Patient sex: M
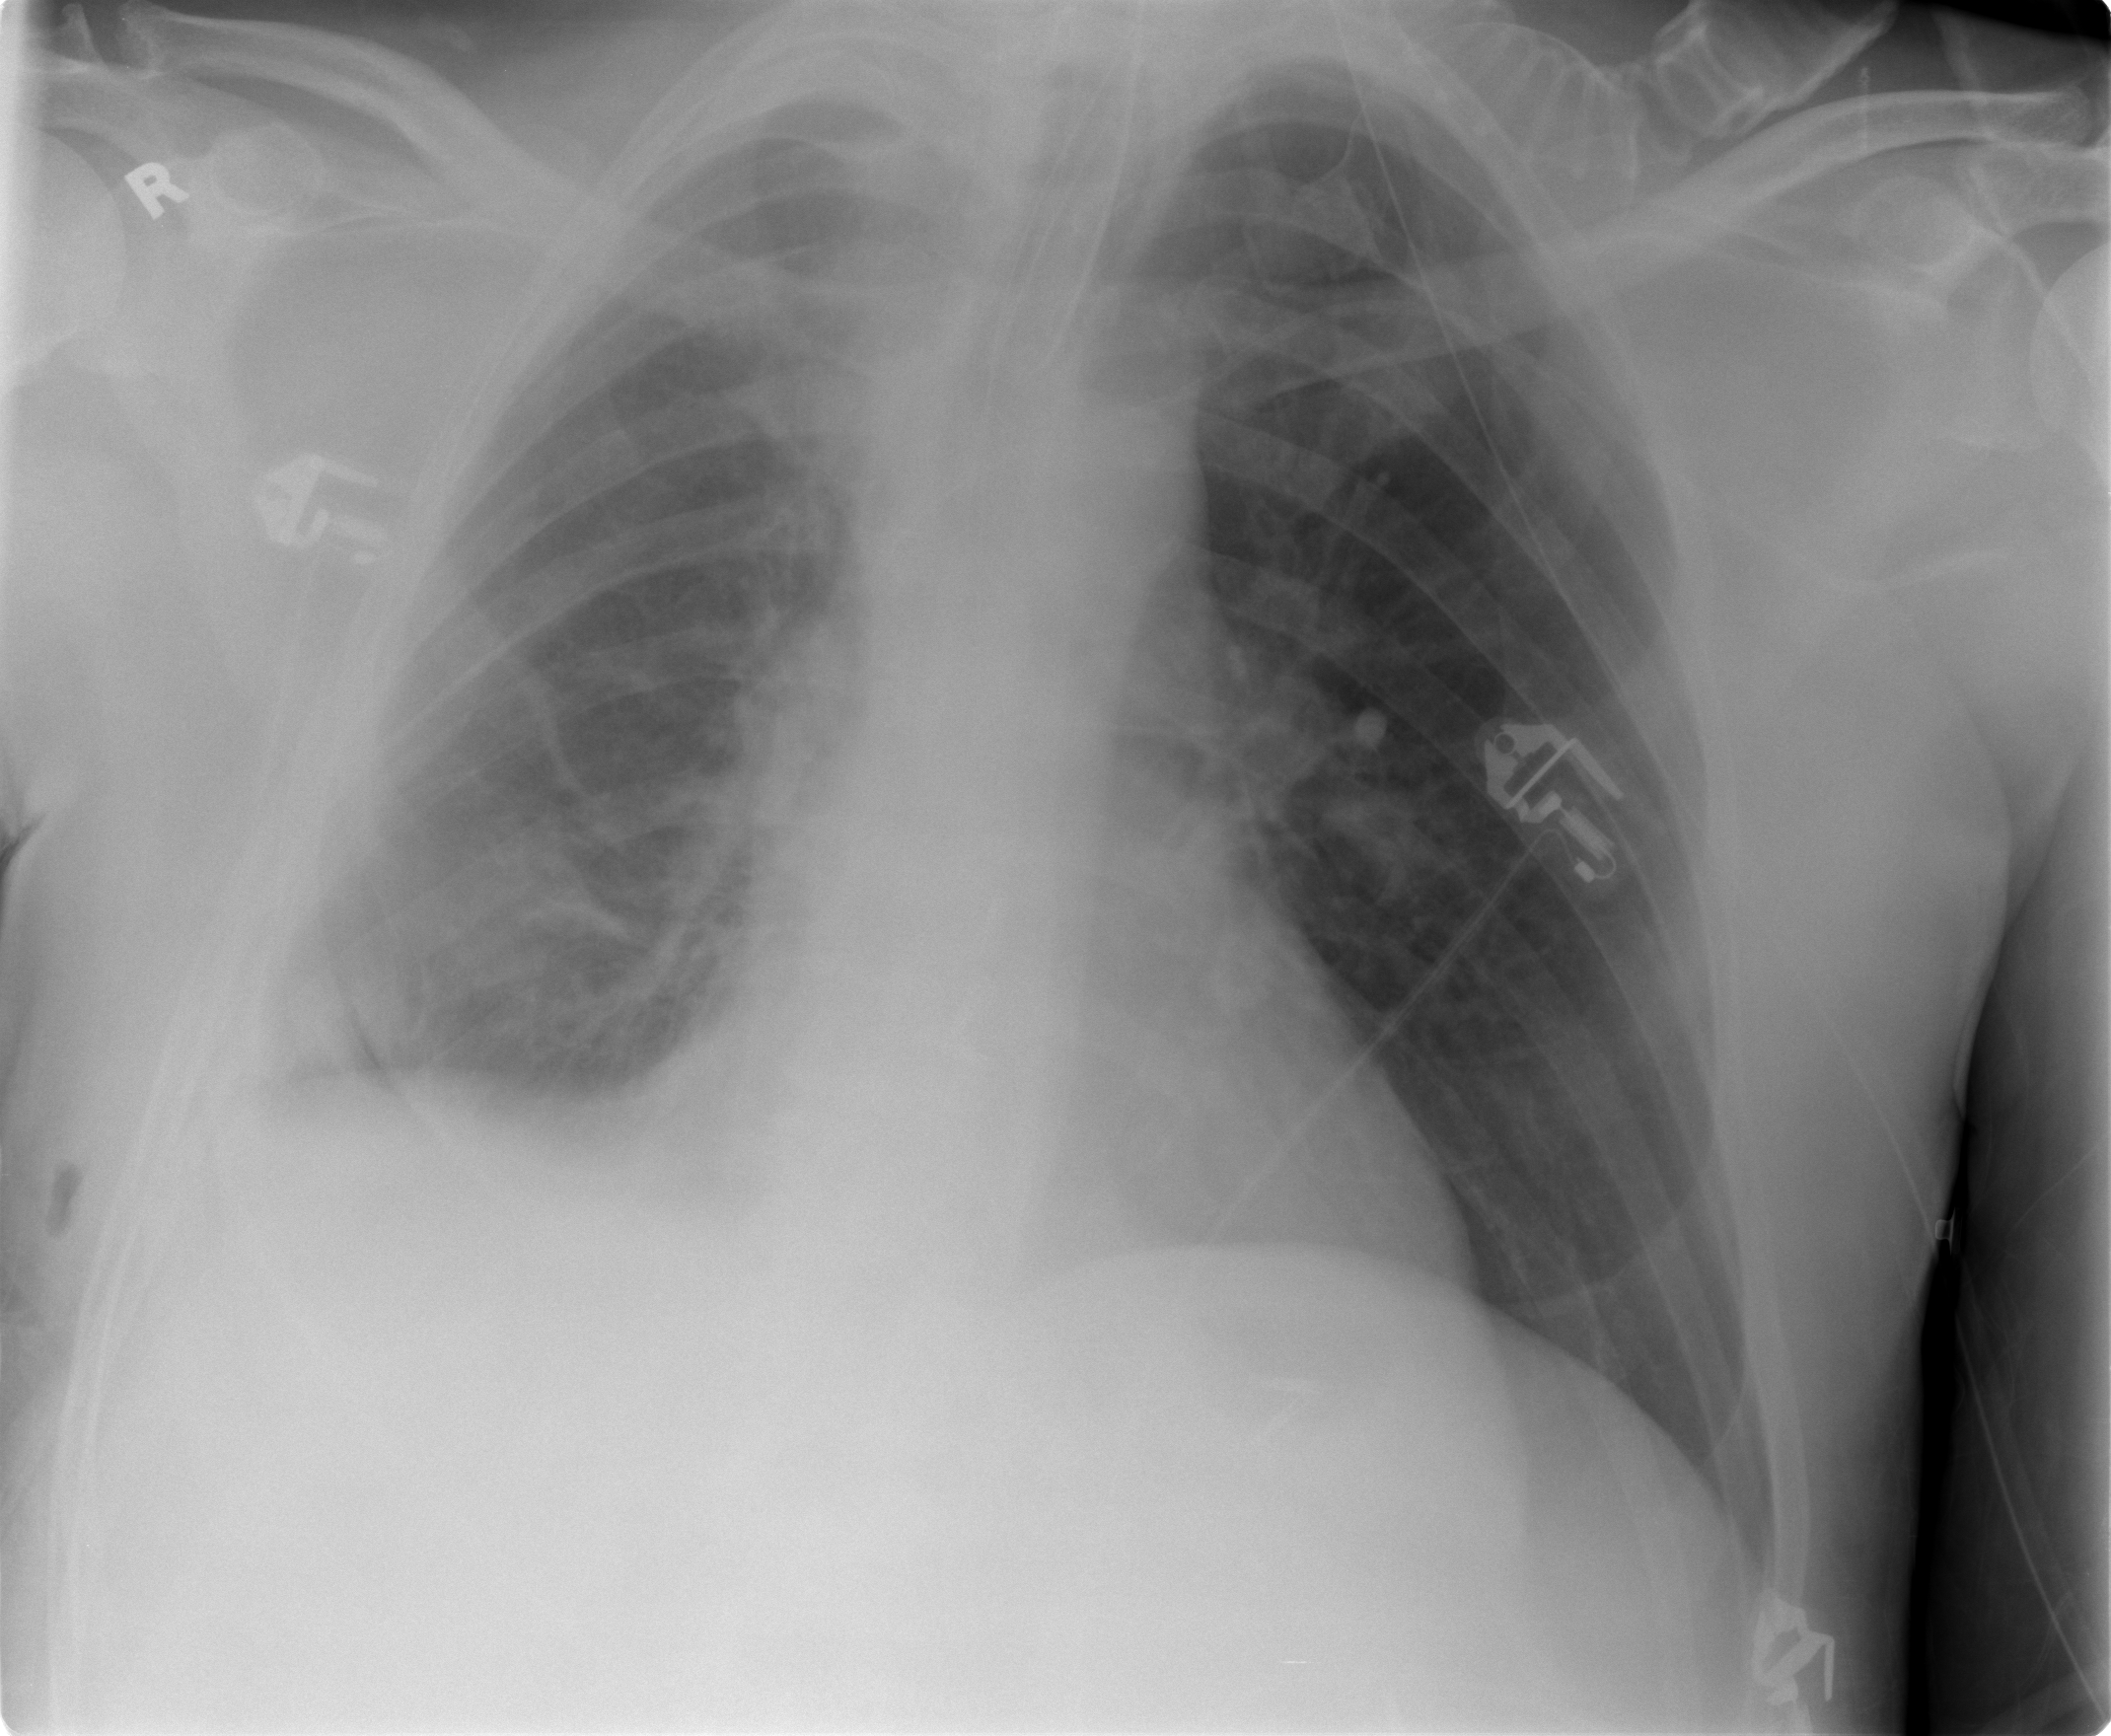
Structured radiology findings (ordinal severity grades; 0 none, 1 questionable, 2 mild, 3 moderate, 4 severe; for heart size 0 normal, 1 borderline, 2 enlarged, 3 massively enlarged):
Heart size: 0
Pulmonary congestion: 0
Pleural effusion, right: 2
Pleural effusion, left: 0
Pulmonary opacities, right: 0
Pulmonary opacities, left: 0
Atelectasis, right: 2
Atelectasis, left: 0